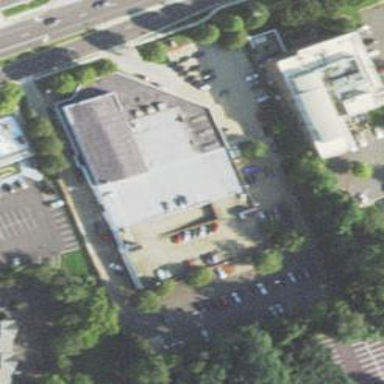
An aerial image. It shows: Car shop in retail area.